Field crop: tomato
Growth stage: 1
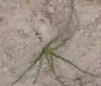
Species: cyperus